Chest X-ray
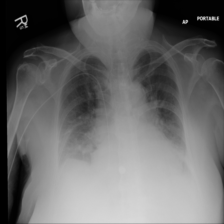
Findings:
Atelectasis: negative
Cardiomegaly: negative
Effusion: positive
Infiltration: positive
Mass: negative
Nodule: negative
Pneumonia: negative
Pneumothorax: negative
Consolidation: negative
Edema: negative
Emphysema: negative
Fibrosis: negative
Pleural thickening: negative
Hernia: negative